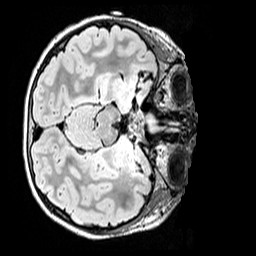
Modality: FLAIR
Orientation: axial
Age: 9
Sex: male
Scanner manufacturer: siemens
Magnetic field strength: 3 T
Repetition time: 5 s
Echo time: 0.388 s